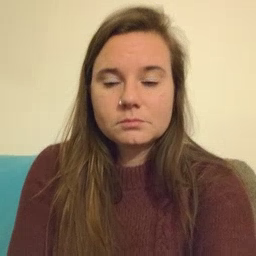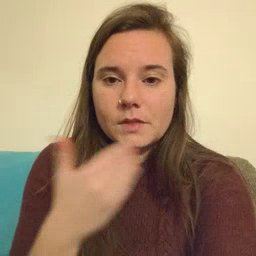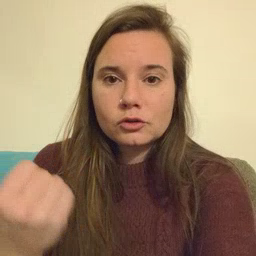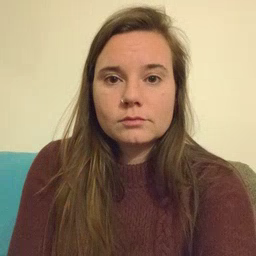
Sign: better